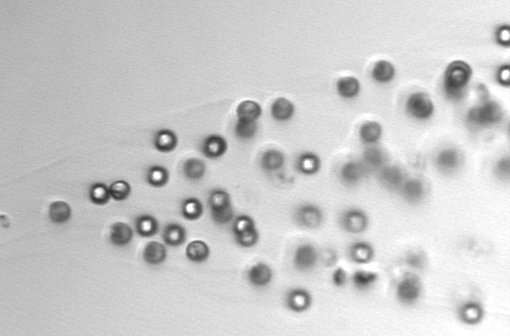
Label: Phaeocystis